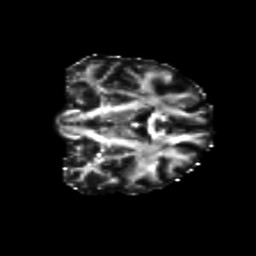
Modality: FA
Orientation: coronal
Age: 32
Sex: female
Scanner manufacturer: siemens
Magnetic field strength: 3 T
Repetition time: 8.6 s
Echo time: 0.095 s